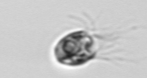
Label: Balanion